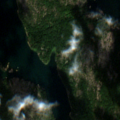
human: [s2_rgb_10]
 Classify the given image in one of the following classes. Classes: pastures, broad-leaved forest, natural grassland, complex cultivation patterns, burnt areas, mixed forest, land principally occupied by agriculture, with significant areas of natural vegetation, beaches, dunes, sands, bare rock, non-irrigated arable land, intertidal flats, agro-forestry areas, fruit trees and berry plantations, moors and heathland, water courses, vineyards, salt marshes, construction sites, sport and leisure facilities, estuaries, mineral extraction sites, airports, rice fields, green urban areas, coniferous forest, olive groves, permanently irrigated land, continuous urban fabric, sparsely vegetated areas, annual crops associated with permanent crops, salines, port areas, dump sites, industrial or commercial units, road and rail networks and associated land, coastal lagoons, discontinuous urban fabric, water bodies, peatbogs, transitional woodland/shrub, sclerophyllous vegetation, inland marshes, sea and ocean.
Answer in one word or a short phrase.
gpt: mixed forest, sea and ocean